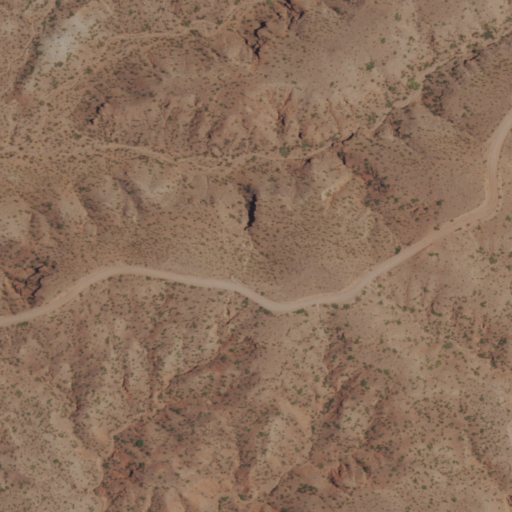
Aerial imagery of mountain in New Mexico named Johnson Hill containing shrub, open development, grassland, low intensity development, and medium intensity development